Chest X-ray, AP view. Patient: 70 years old, sex M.
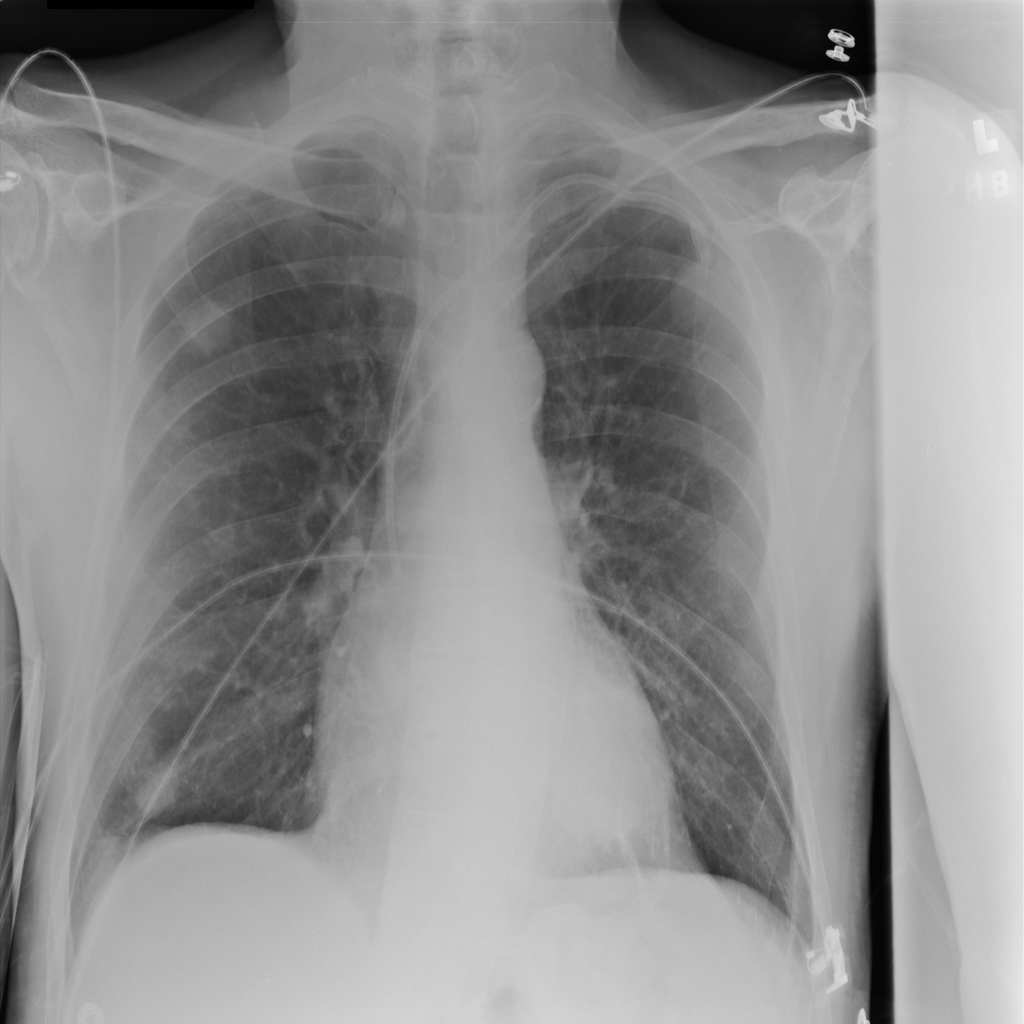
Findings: Nodule